Aerial crown-view tile of a tropical tree (Barro Colorado Island, Panama), acquired 20250512:
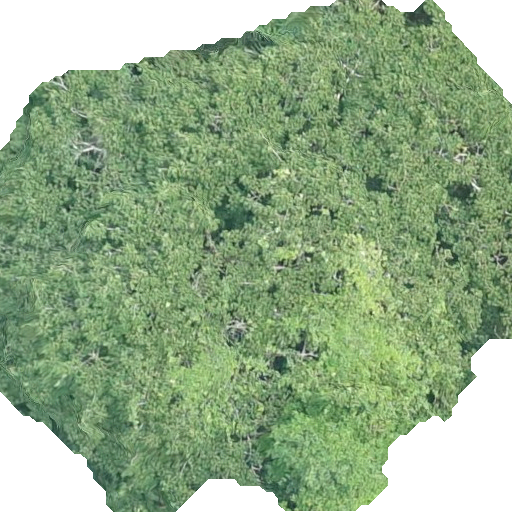
Species: Sterculia apetala
GBIF accepted scientific name: Sterculia apetala
Crown area: 336.144 m²